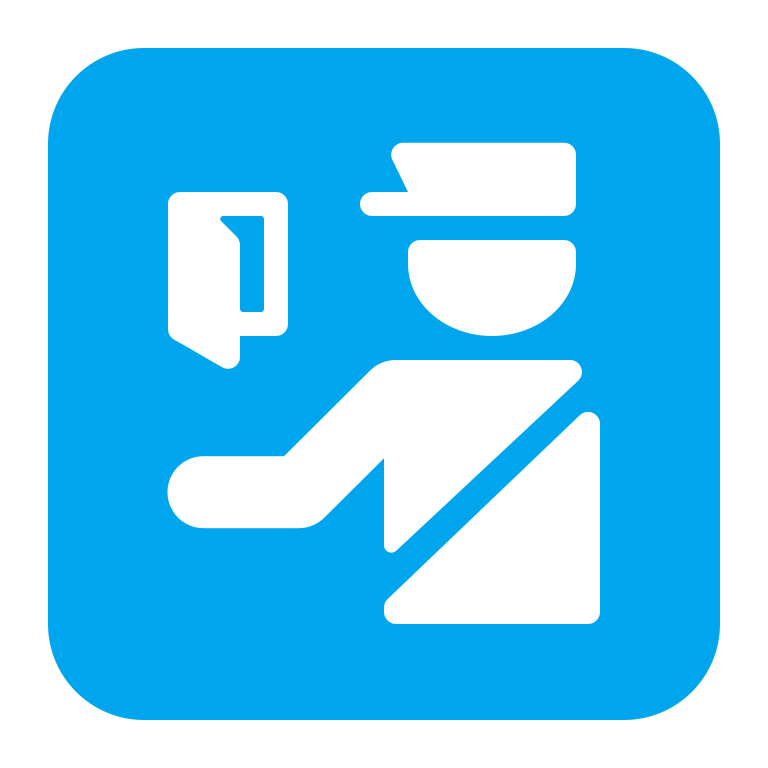
passport control flat